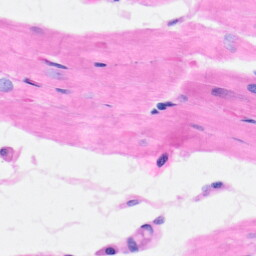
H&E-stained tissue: Heart